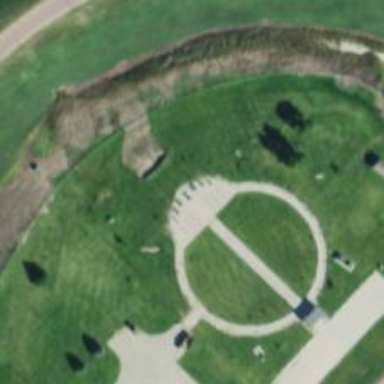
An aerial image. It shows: Historical site featuring war memorial.